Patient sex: M
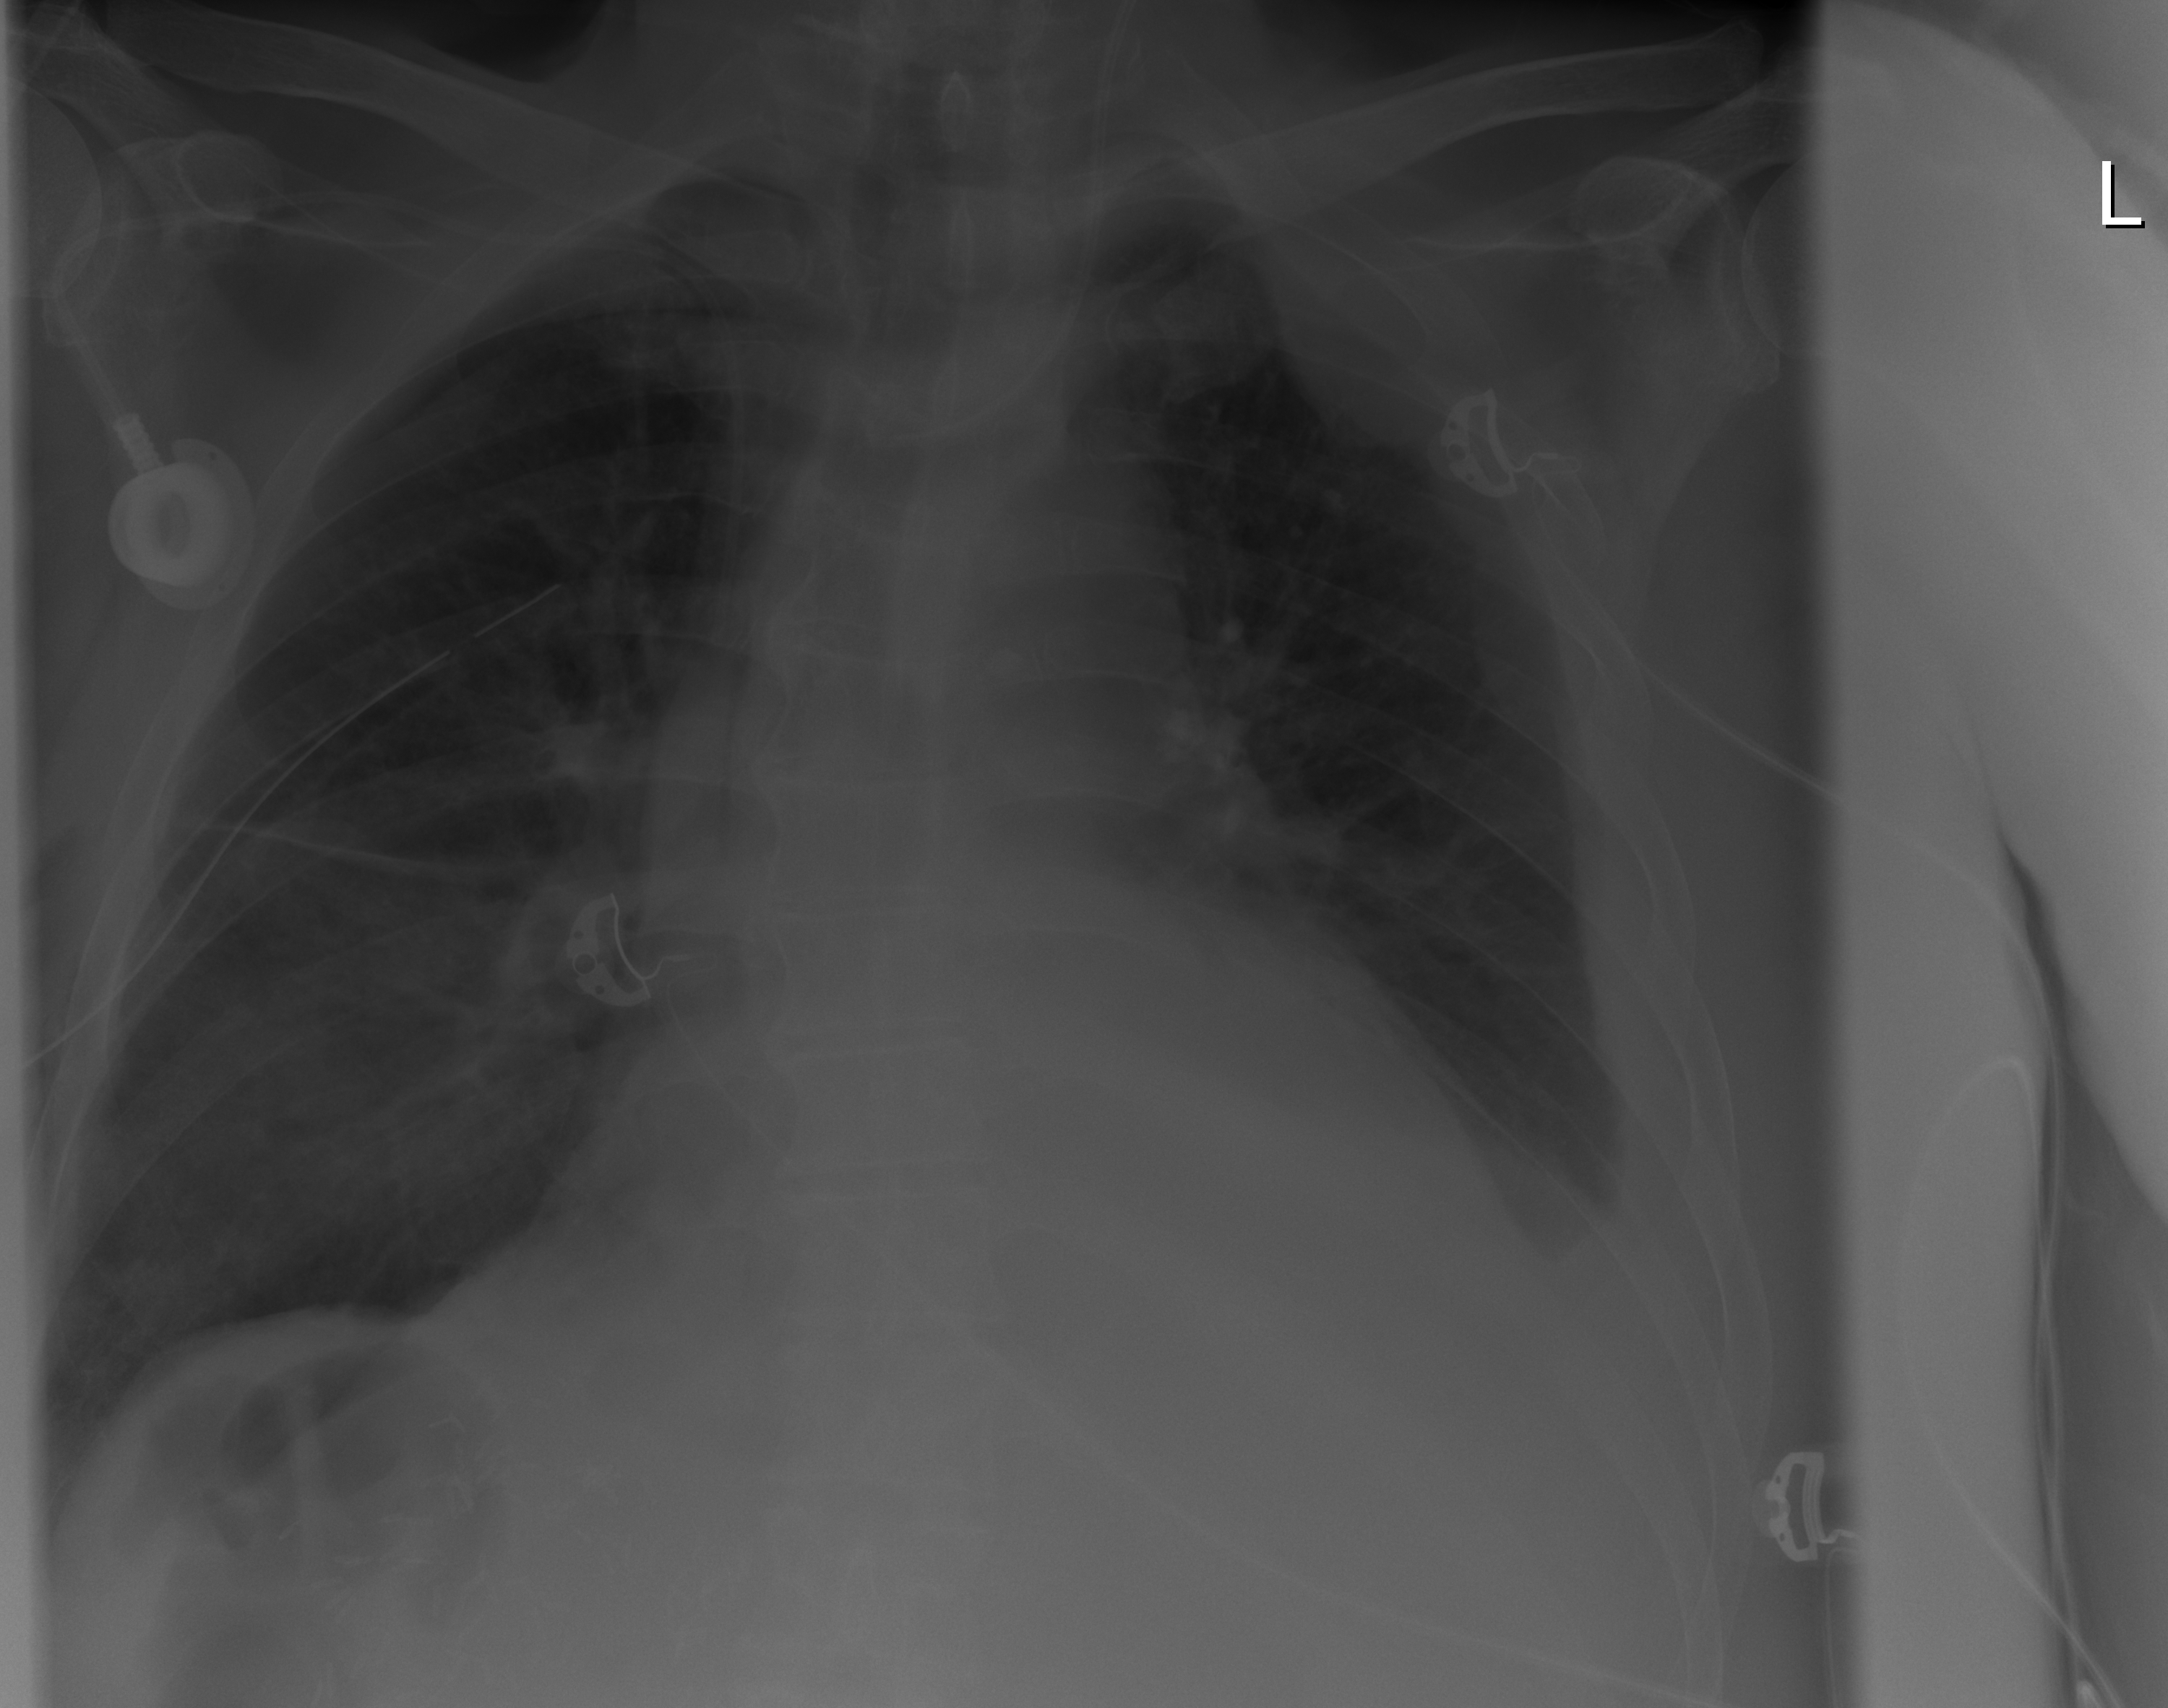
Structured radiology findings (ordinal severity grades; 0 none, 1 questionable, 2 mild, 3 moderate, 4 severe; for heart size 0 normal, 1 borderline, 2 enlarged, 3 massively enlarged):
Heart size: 2
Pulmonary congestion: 2
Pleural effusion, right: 0
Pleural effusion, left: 3
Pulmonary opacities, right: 0
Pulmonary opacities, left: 0
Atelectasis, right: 2
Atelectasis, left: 2